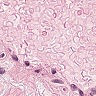
Metastatic tissue present: no